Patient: sex M, age 57
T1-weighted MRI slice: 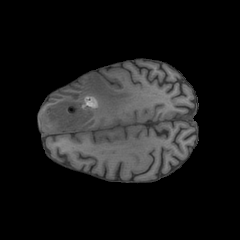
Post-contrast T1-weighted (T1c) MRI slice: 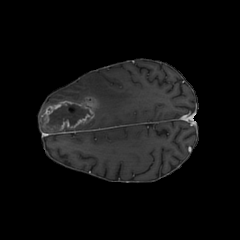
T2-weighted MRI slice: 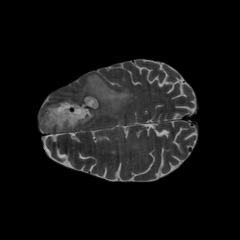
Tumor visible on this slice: yes
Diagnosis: Glioblastoma, IDH-wildtype
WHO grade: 4